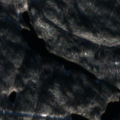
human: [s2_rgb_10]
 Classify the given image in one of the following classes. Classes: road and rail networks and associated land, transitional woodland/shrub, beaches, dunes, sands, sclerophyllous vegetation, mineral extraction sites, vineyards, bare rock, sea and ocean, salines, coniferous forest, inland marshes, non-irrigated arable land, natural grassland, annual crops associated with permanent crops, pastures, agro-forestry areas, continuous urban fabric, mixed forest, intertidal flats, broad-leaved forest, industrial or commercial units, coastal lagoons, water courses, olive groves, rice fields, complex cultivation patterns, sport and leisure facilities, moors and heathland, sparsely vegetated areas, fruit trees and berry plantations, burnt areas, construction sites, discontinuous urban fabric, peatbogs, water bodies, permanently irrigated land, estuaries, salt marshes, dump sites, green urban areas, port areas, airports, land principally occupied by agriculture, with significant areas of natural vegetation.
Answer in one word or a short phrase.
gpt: coniferous forest, mixed forest